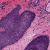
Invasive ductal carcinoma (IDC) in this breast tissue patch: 0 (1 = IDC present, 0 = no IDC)